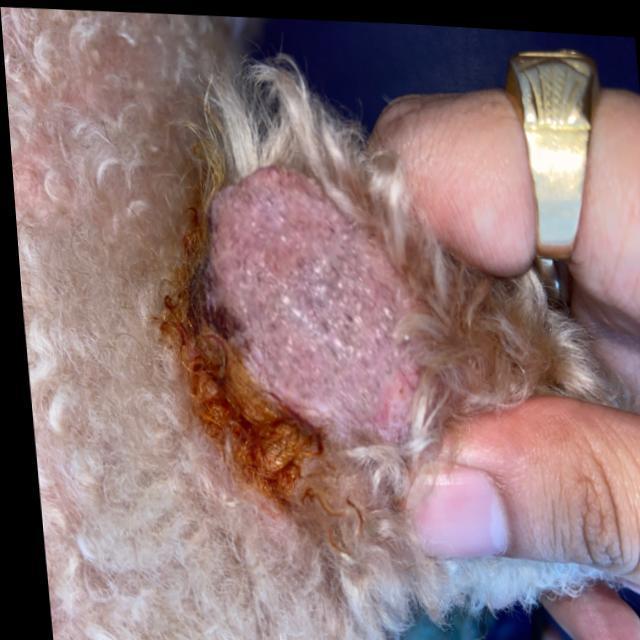
Canine ringworm (Dermatophytosis) — fungal infection caused by Microsporum or Trichophyton. Presents with circular alopecia, scaling, crusting, and broken hairs.